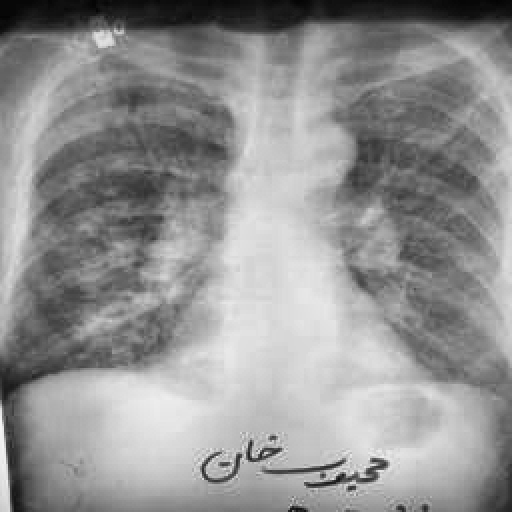
Finding: TUBERCULOSIS